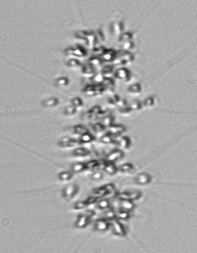
Label: Chaetoceros_didymus_TAG_external_flagellate